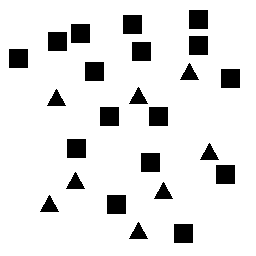
Squares: 16
Triangles: 8
Stars: 0
Total shapes: 24